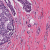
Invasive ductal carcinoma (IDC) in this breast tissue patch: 1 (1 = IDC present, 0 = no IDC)